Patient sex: M
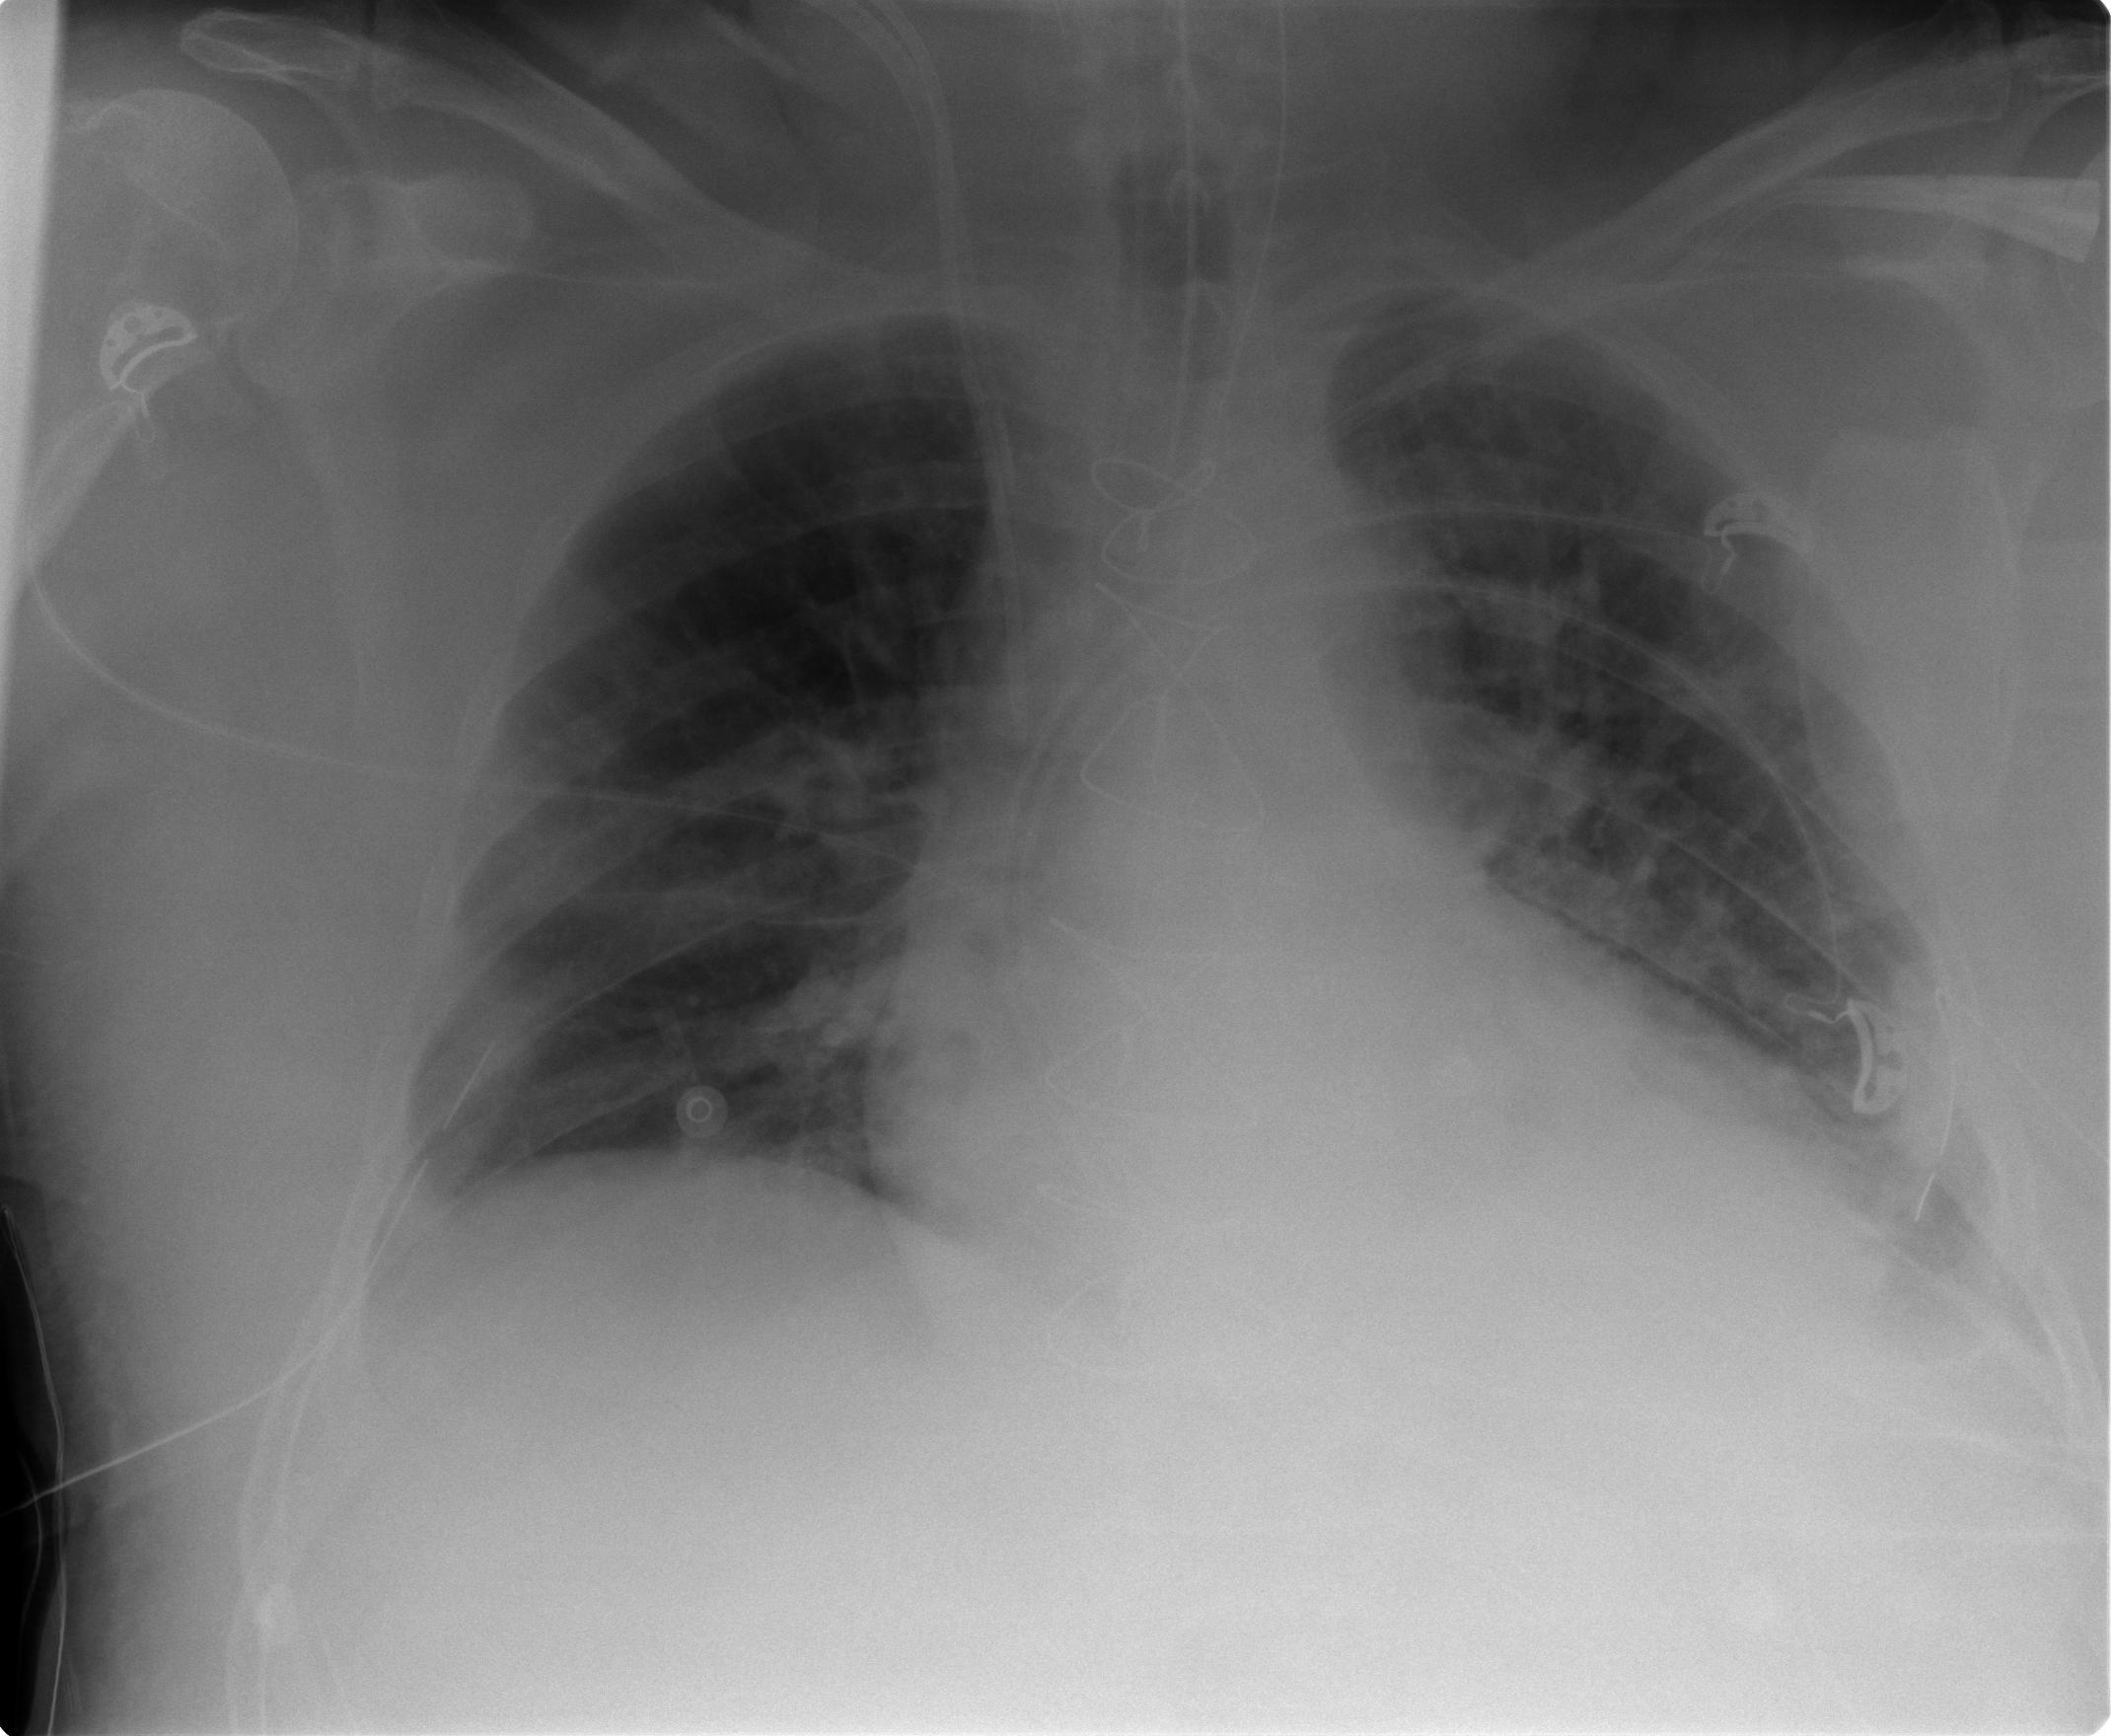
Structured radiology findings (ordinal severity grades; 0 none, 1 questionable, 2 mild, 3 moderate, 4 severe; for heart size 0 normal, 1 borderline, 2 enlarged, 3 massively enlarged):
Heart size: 2
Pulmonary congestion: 2
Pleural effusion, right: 0
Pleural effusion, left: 2
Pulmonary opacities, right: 1
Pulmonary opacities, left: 1
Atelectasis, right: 2
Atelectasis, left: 2